六年级 · 度量几何学
下面是小明家到学校的平面图。

(1) 小明家到学校的实际距离是 1200 米, 这幅图的比例尺是多少？（4 分）

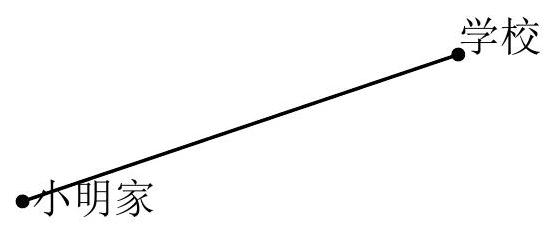
答案: （1）量得图上距离 3 厘米 $\quad 1200=120000$ 厘米 则 3： $120000=1 ： 40000$答：这副图的比例尺是 1：40000(2) 2400 米 $=240000$ 厘米 $240000 \div 40000=6$ (厘米)答：小明家到快乐超市的图上距离为 6 厘米。